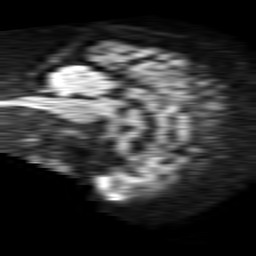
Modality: TRACE
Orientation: sagittal
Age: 48
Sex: female
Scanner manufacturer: philips
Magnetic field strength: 1.5 T
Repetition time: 4.6 s
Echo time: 0.08517 s